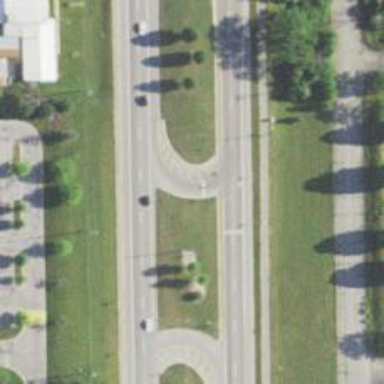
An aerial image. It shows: Asphalt road with primary link designation.